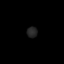
Tissue: lung
Cell type: Endothelial cells
Senescence score: 0.1963
Nuclear area (px): 113
Mean DAPI intensity: 35.947